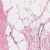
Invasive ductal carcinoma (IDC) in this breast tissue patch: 0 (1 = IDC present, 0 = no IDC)